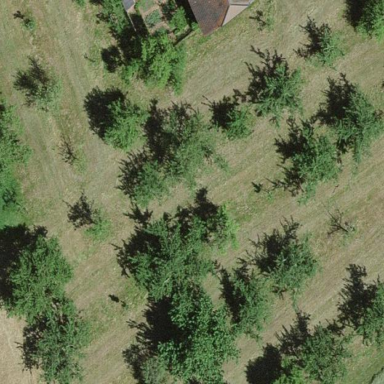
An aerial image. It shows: Orchard.